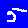
Digit: 5